Aerial crown-view tile of a tropical tree (Barro Colorado Island, Panama), acquired 20240611:
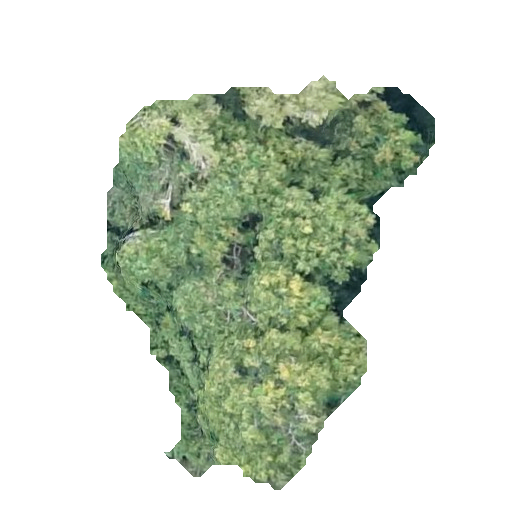
Species: Protium stevensonii
GBIF accepted scientific name: Tetragastris panamensis
Crown area: 137.881 m²